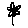
Label: flower